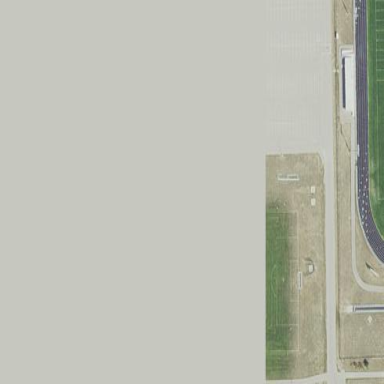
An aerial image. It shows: Soccer pitch for leisureland activities.